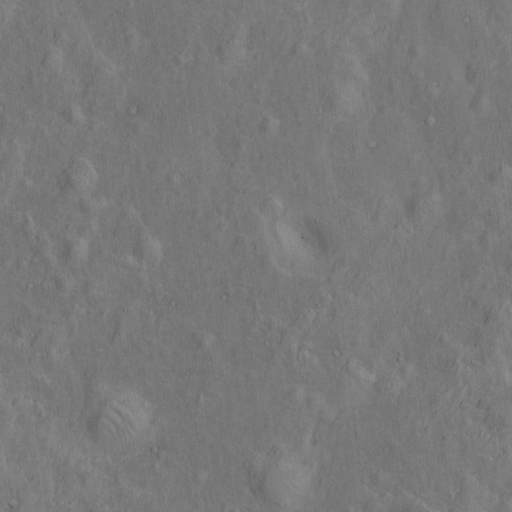
Objects detected: cone